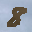
Label: 8